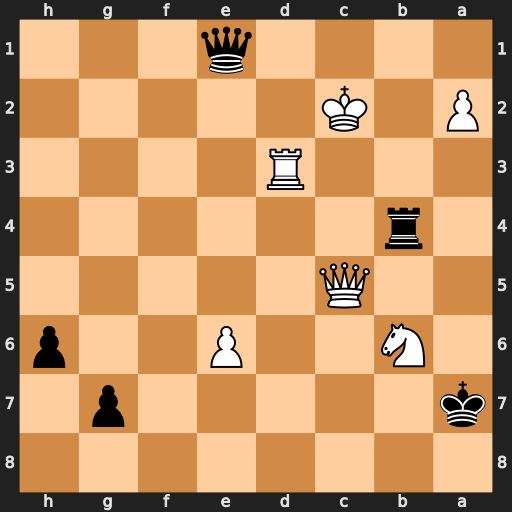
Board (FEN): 8/k5p1/1N2P2p/2Q5/1r6/3R4/P1K5/4q3
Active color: b
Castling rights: -
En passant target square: -
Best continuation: Qb1+ Kd2 Rb2+